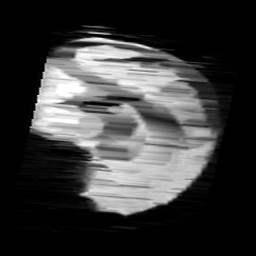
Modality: minIP
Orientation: sagittal
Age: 13
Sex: male
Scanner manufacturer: siemens
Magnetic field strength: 3 T
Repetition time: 0.027 s
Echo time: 0.02 s